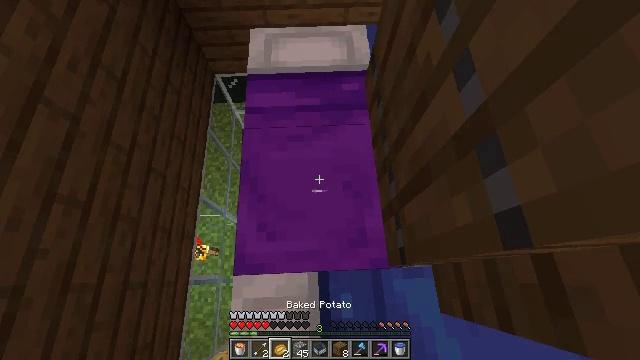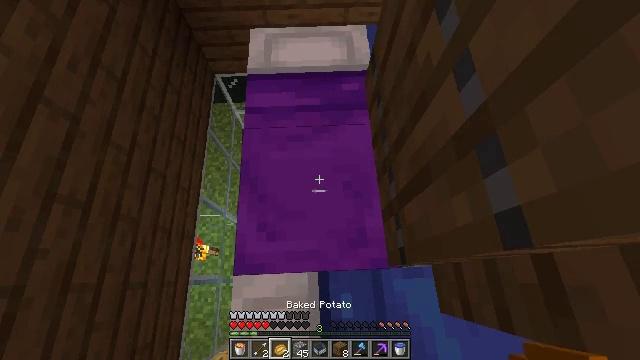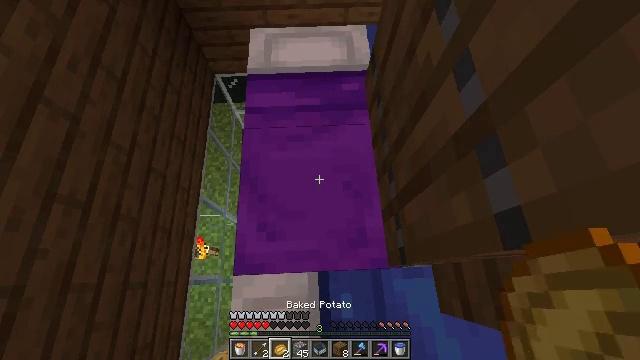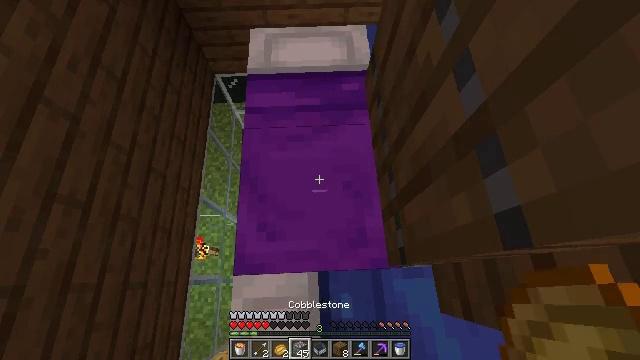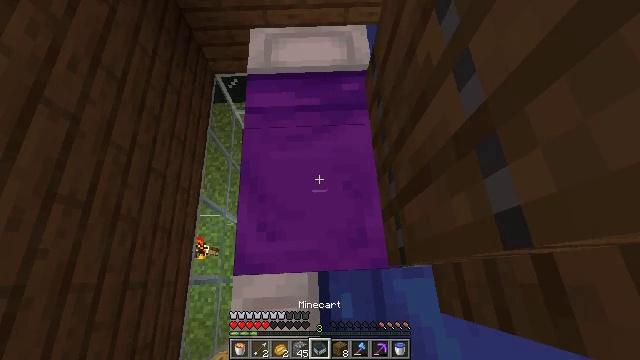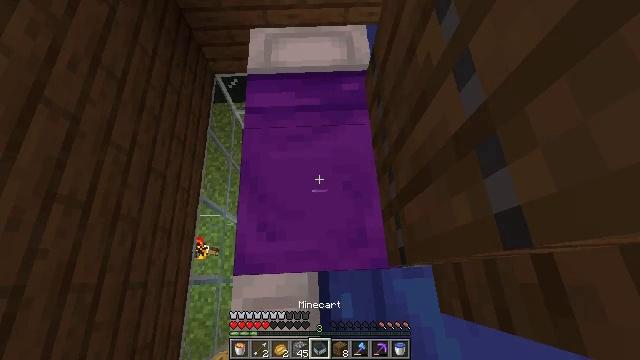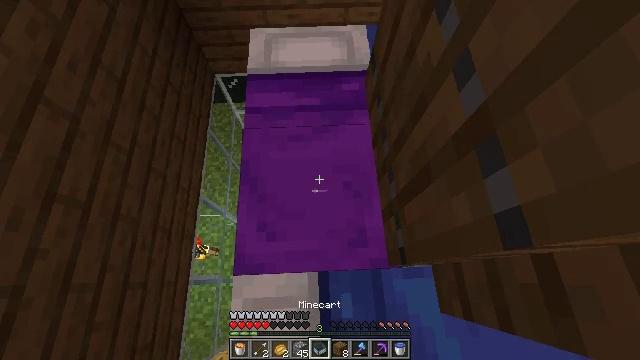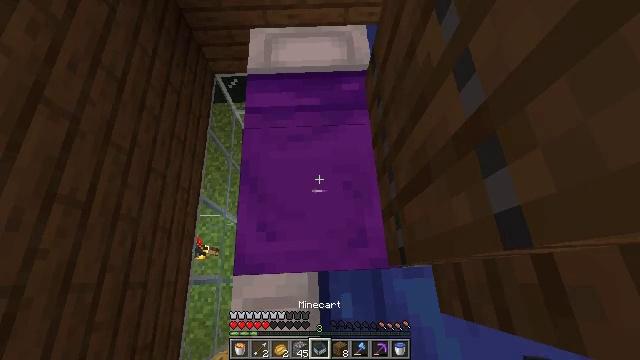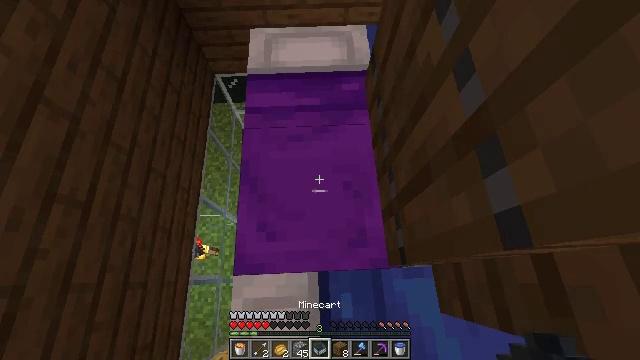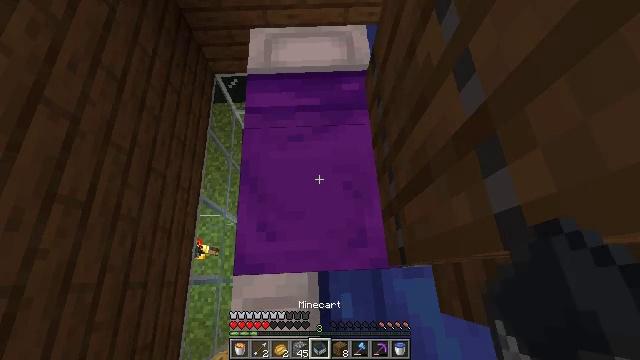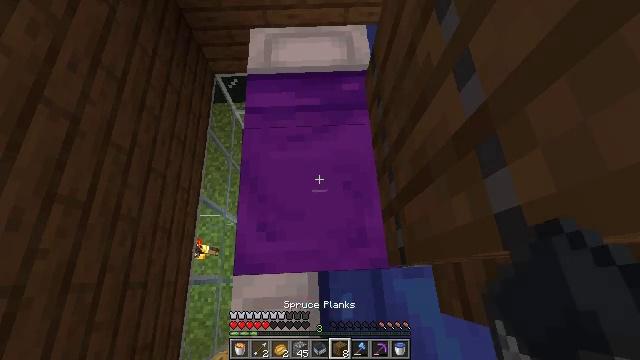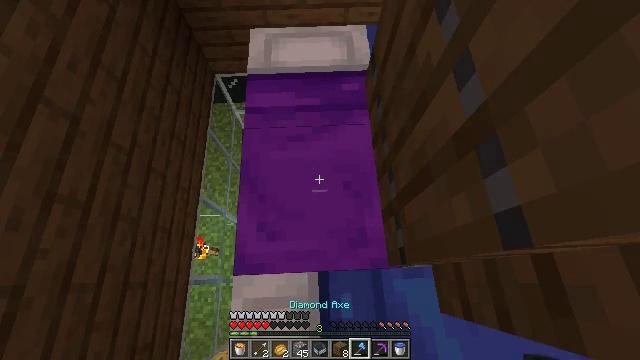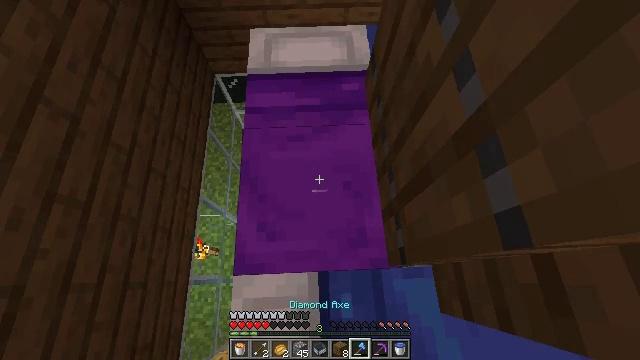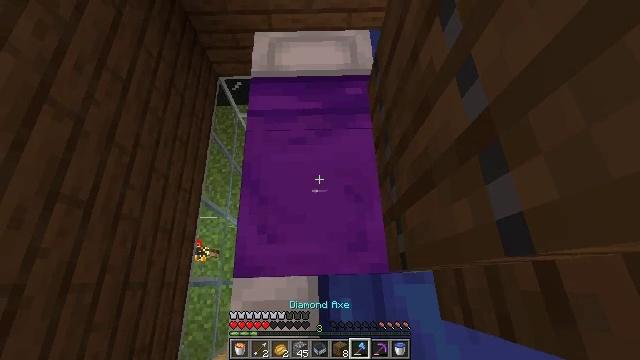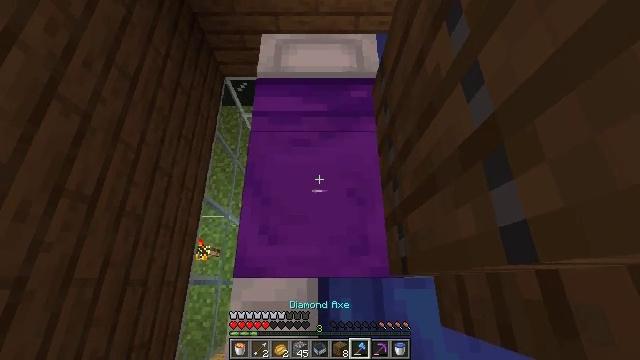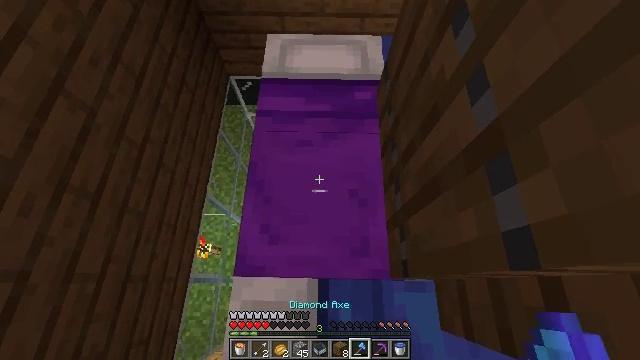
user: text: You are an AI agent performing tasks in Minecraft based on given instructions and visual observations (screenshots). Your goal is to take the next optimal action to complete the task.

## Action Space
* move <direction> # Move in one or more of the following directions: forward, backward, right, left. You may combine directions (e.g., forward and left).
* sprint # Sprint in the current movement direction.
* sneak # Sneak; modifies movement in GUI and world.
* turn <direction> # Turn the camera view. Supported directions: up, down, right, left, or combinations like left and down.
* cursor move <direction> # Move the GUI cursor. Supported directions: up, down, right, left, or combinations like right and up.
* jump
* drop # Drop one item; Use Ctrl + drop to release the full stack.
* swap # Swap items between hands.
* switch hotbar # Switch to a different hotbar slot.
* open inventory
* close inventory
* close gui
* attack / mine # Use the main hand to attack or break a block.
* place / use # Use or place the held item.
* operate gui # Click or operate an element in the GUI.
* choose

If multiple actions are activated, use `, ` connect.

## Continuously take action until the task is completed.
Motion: motion action
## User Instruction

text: Destroy the purple bed to collect it.
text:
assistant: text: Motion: no_op
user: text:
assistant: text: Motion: no_op
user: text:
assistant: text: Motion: no_op
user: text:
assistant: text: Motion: no_op
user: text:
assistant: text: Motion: no_op
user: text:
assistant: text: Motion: no_op
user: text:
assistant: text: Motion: no_op
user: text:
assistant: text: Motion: no_op
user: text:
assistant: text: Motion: no_op
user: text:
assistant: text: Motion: no_op
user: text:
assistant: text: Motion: no_op
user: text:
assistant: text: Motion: no_op
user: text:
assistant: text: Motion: no_op
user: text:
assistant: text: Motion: turn left
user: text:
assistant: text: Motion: turn left
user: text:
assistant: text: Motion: no_op
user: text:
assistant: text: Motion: no_op
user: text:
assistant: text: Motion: no_op
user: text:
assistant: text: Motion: no_op
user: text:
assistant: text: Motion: attack / mine
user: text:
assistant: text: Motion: attack / mine
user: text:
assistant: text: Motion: attack / mine
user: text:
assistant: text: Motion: attack / mine
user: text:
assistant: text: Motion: attack / mine
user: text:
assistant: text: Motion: attack / mine
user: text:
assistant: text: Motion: attack / mine
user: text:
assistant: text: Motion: attack / mine
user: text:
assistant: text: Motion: attack / mine
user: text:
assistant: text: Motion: attack / mine
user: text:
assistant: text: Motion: attack / mine